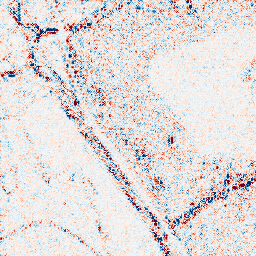
Category: wavelet
Decomposition family: wavelet_reverse_biorthogonal
Decomposition parameters: wavelet: rbio5.5
level: 1
Upsampling method: sinc_hamming
Upsampling parameters: scale: 2
kernel_size: 8
Upsampling scale: 2